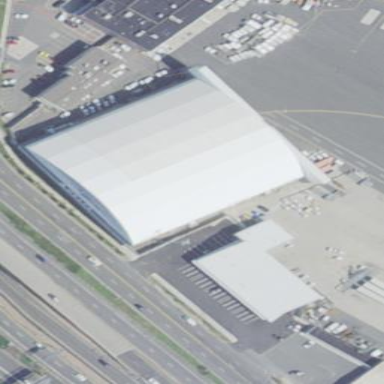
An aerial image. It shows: White-roofed hangar building located at airport.